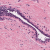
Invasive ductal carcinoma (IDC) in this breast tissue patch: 0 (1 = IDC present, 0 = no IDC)